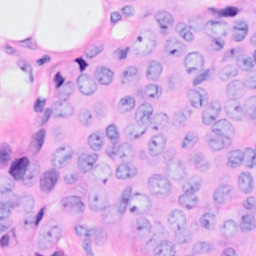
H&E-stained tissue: Breast